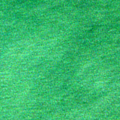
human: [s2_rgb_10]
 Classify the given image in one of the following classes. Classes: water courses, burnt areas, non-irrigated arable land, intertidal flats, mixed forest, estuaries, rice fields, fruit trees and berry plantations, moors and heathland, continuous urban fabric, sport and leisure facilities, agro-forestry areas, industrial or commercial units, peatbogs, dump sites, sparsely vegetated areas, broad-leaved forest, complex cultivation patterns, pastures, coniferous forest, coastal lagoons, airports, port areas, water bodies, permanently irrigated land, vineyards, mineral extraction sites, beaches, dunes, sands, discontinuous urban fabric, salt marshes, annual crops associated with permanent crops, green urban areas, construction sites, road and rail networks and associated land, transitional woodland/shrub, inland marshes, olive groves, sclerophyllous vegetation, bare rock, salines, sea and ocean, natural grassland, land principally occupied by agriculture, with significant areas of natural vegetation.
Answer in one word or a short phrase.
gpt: sea and ocean